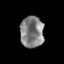
Tissue: prostate
Cell type: Epithelial cells
Senescence score: 0.3518
Nuclear area (px): 714
Mean DAPI intensity: 131.155